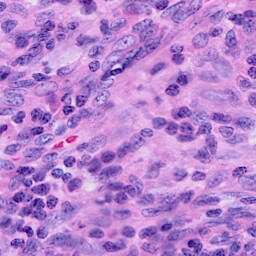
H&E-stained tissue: Cervix